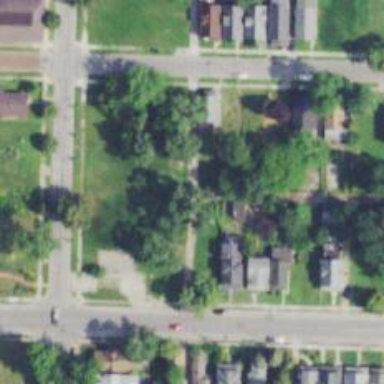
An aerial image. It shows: Alley classified as service road.